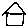
Label: house